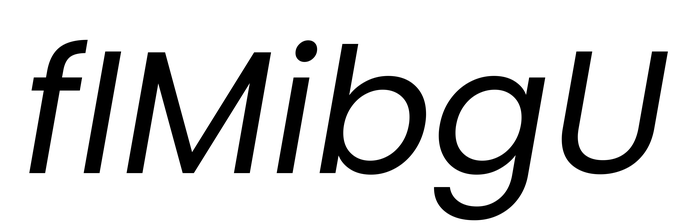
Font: Poppins-Italic